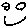
Label: smiley face